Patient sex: F
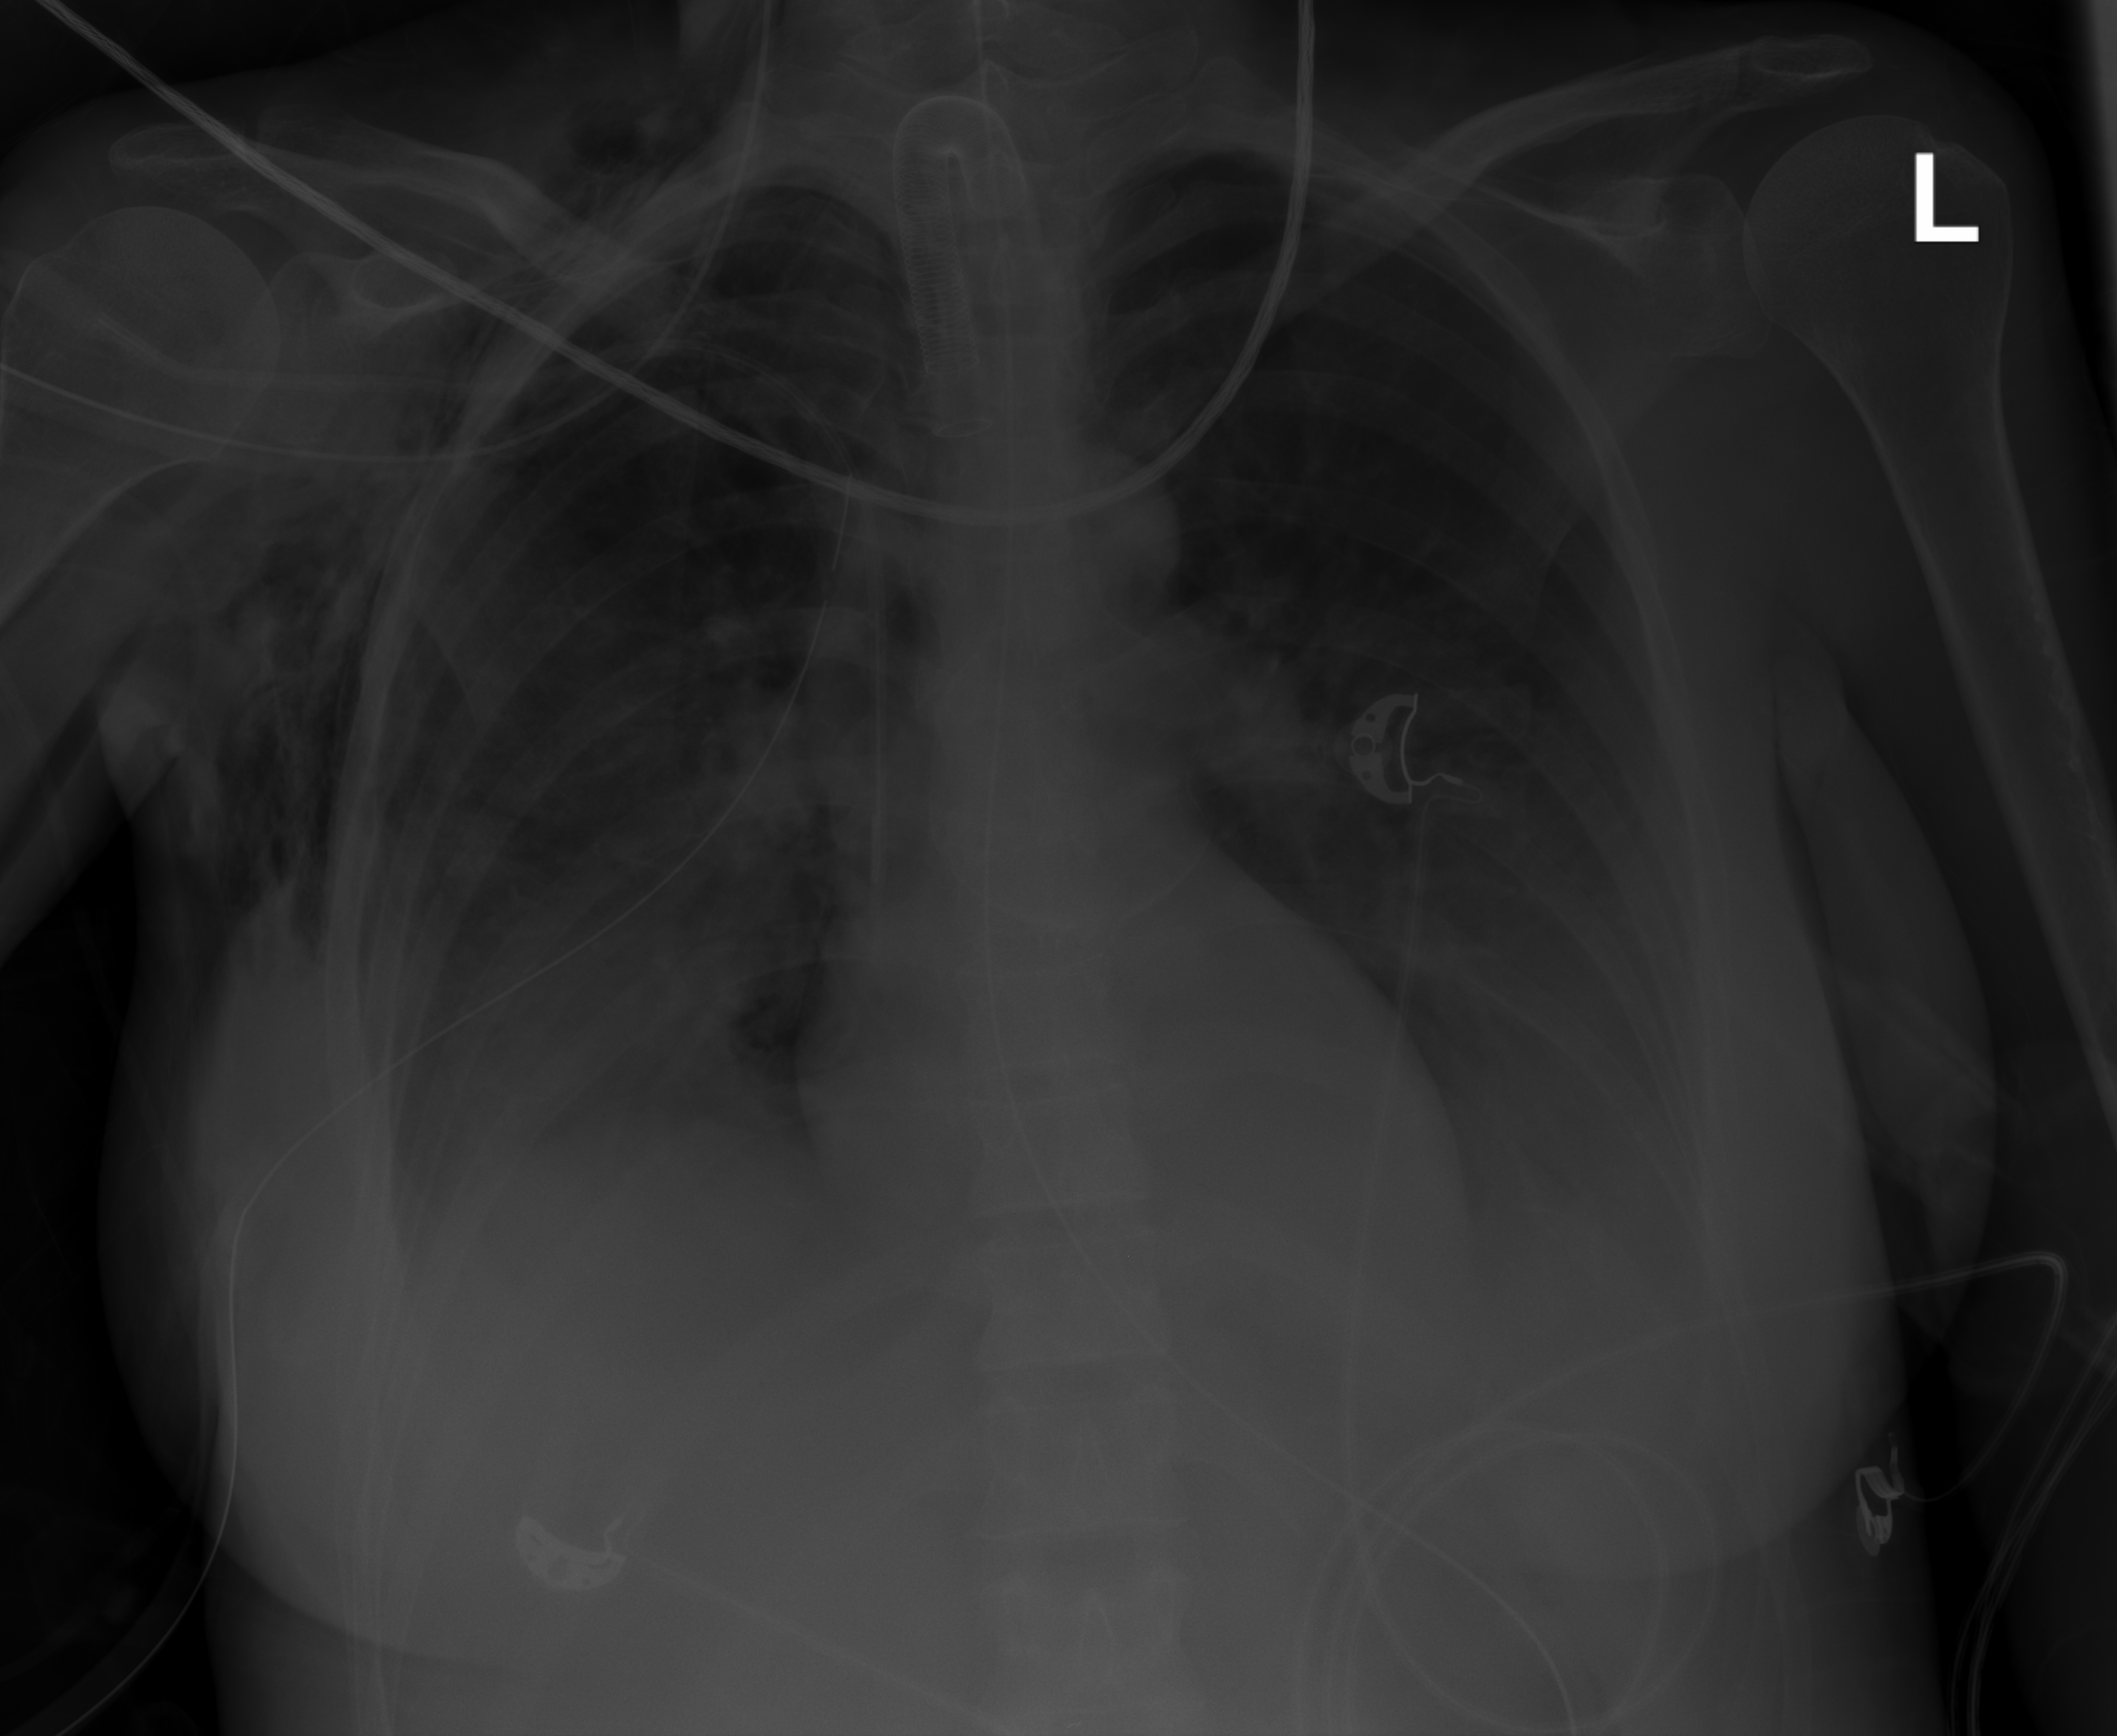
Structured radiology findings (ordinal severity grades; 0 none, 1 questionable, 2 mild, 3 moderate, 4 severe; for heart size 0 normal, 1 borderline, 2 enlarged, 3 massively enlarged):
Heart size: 0
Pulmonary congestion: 2
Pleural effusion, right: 2
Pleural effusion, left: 2
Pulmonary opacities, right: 2
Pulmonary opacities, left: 1
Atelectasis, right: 2
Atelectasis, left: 2